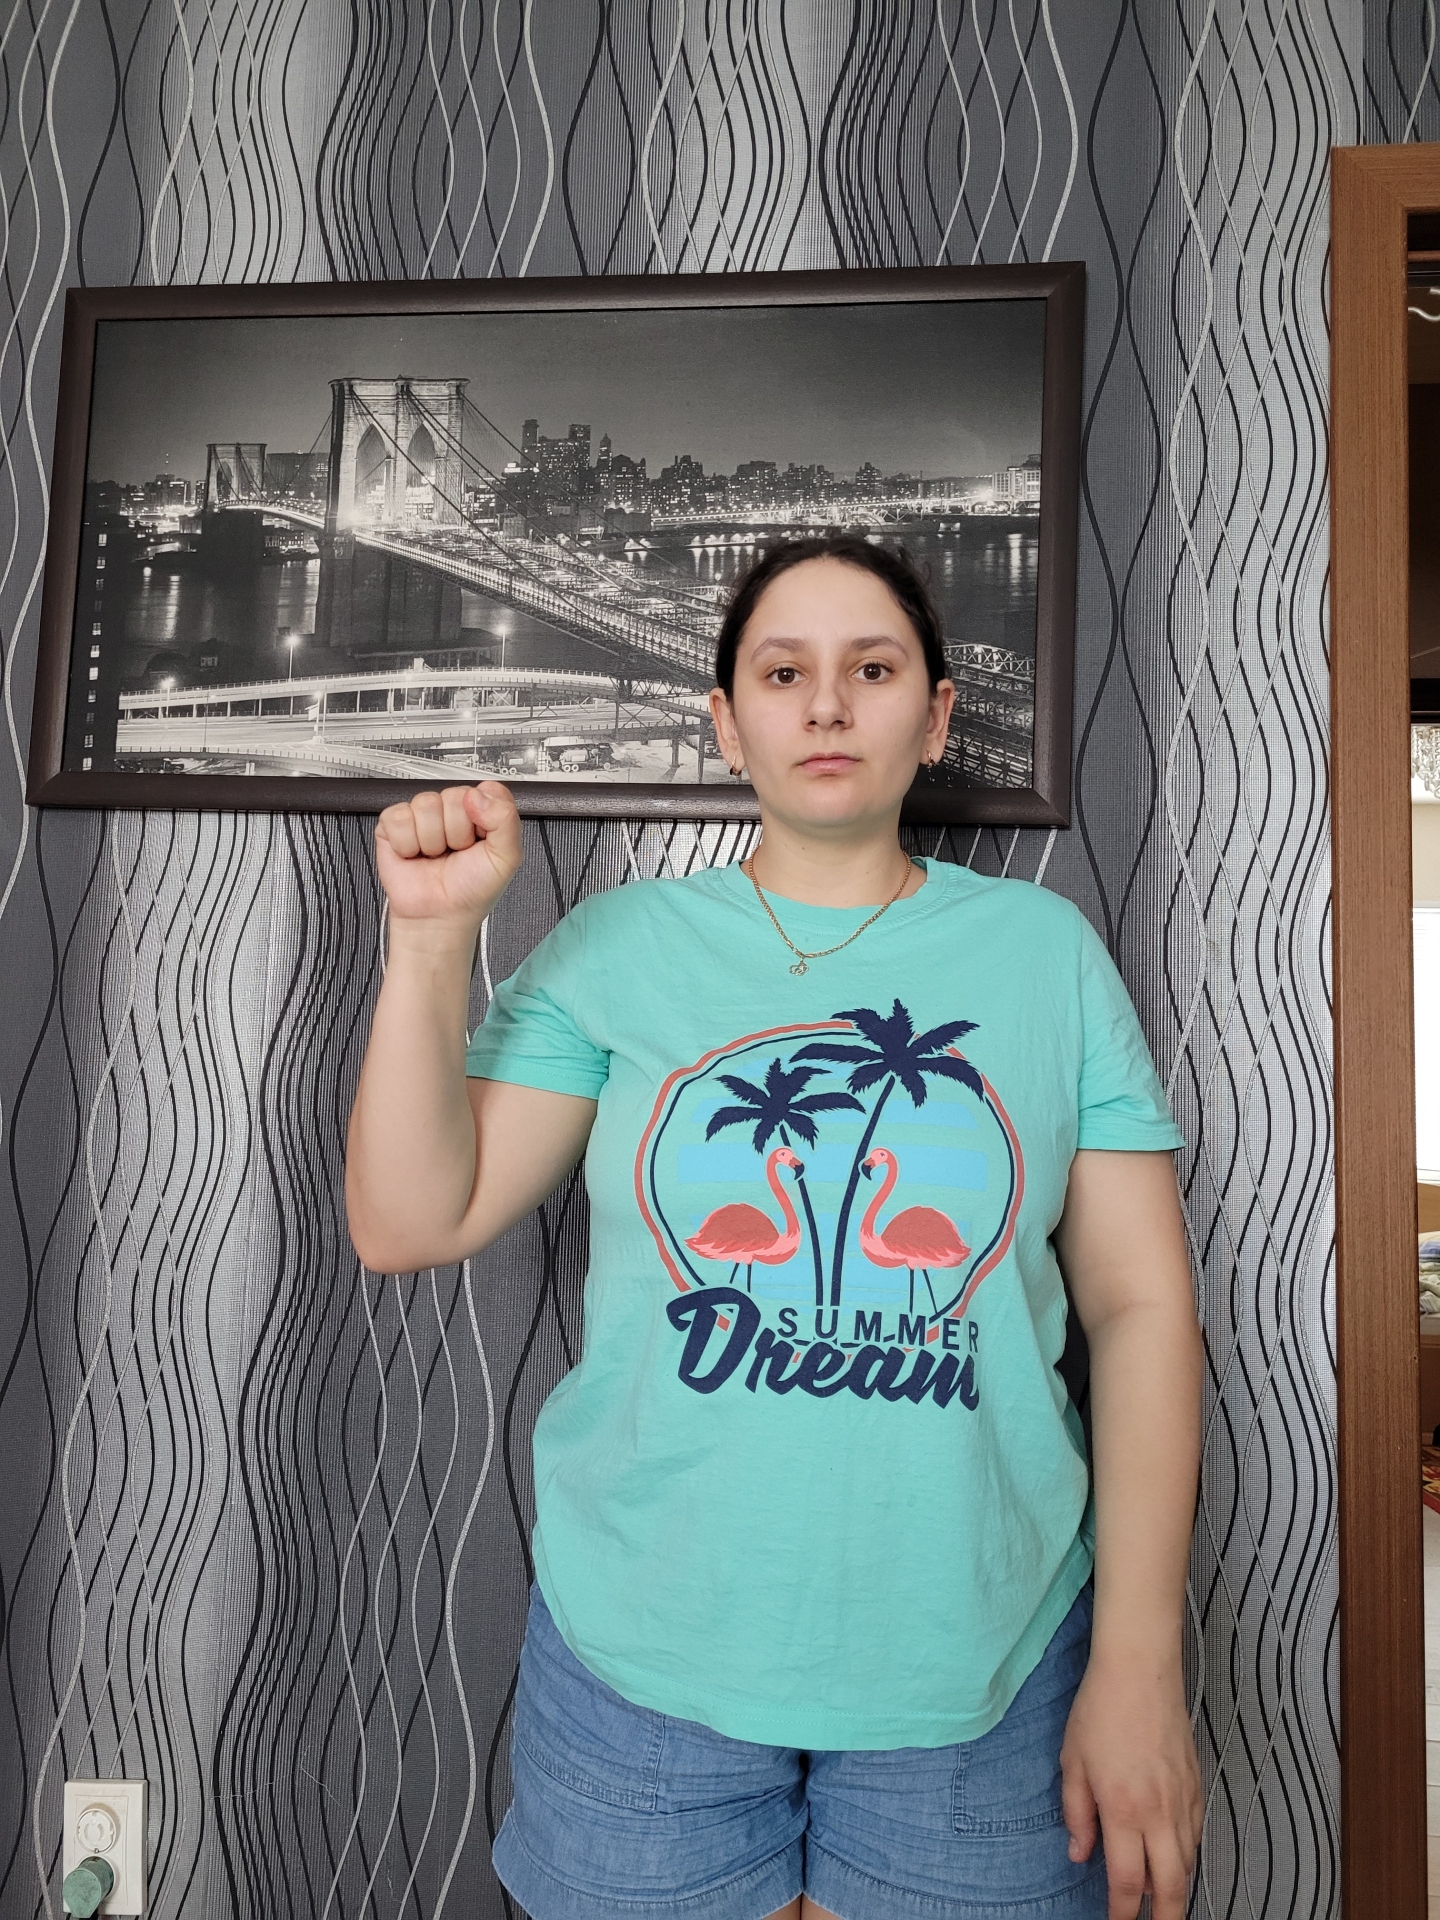
Label: clear